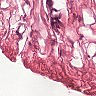
Metastatic tissue present: no